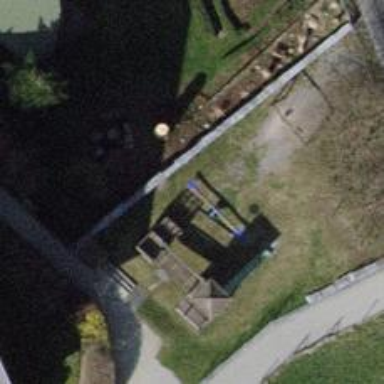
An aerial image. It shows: Seesaw in the playground.